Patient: sex M, age 48
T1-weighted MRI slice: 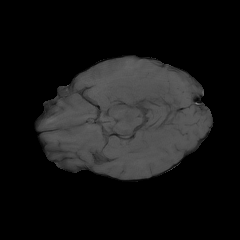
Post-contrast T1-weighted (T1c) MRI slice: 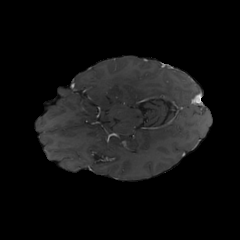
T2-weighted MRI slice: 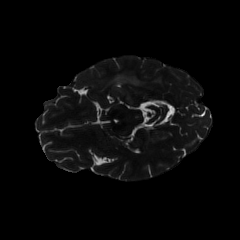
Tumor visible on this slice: yes
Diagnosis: Glioblastoma, IDH-wildtype
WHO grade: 4